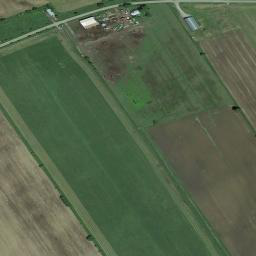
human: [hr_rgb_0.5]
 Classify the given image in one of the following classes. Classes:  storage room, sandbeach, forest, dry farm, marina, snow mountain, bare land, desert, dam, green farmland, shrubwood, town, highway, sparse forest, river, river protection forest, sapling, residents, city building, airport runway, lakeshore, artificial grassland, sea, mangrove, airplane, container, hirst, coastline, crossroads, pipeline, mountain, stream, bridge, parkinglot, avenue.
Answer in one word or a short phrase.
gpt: green farmland